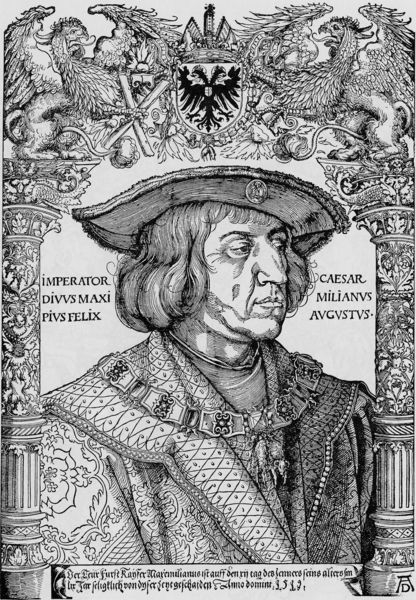
Titel: Bildnis von Kaiser Maximilian I
Künstler: Albrecht Dürer
Institution: (Seriendruck)
Schlagwörter: adler, flügel, mann, weiß, blumen, frisur, grau, hut, mund, nase, profil, schwarz, säule, säulen, blick, tiere, muster, ornament, bart, hemd, augen, gesicht, kragen, mensch, rahmen, bildnis, hals, herr, portrait, porträt, vögel, auge, gewand, haare, mantel, stickerei, kinn, krone, lippe, lippen, locke, locken, seide, pony, kanneliert, maus, schwanz, schweif, schrift, welle, rahmung, bogen, kette, grafik, graphik, rand, kaiser, könig, dekoration, kartusche, ernst, inschrift, brauen, datum, dekor, verzierung, metall, deutsch, plinthe, revers, krempe, blumenmuster, kreuz, druck, schraffur, radierung, stich, greifen, schwarzweiß, text, beschriftung, abzeichen, orden, herrscher, trommel, brokat, braue, kapitelle, kapitell, wappen, halbprofil, löwen, wams, fabelwesen, greif, luther, kanneluren, kralle, löwe, medaille, basis, dürer, kupferstich, schaft, fackel, ungeheuer, drachen, drache, august, münze, monster, akanthus, latein, lateinisch, maximilian, augustus, cäsar, doppeladler, albrecht dürer, ratte, pranke, eingerahmt, fabeltier, amtskette, bestien, doppelkopfadler, doppelköpfig, flument, imperator, maximilian i, verzeirungen, wappentier, wappentiere, katte, ausschnittt, ssäulen